Question: I am trying to duplicate the slider found <URL>.
I have a file 'index.php' and the code is as follows:
'''
<head>
<script type="text/javascript" src="http://code.jquery.com/jquery-1.11.0.min.js"></script>
<script type="text/javascript" src="http://ajax.googleapis.com/ajax/libs/jqueryui/1.9.2/jquery-ui.js"></script>
<style type="text/css">
.top {
margin: 0px;
padding: 0px;
height: 500px;
width: 500px;
}
.testing {
margin-left: auto;
margin-right: auto;
margin-top: 200px;
margin-bottom: 200px;
padding: 0px;
height: 100px;
width: 100px;
background: red;
border: 1px solid #000;
}
</style>
</head>
'''
'''
<body>
<div class="top">
<div class="testing"></div>
</div>
<p>a: <span id="a">0</span>
<div id="a_slider"></div>
</p>
</body>
'''
'''
<script>
$("#a_slider").slider({
orientation: "horizontal",
range: false,
min: 0,
max: 1,
value: 0,
step: .01,
animate: true,
slide: function (event, ui) {
$("#a_field").val(ui.value);
$("#a").text(ui.value);
}
});
</script>
'''
But it is not working! I can only guess that the 'jqueryui' link in the head is incorrect, but I'm pretty sure it's the same one as in the fiddle above.
you supply a fiddle in your solution, please use external resources so I can find the appropriate files. The simple class and ID names are purely for testing purposes.
'''
<html>
<head>
<script type="text/javascript" src="http://code.jquery.com/jquery-1.11.0.min.js"></script>
<script type="text/javascript" src="http://ajax.googleapis.com/ajax/libs/jqueryui/1.9.2/jquery-ui.js"></script>
<style type="text/css">
.top {
margin: 0px;
padding: 0px;
height: 500px;
width: 500px;
}
.testing {
margin-left: auto;
margin-right: auto;
margin-top: 200px;
margin-bottom: 200px;
padding: 0px;
height: 100px;
width: 100px;
background: red;
border: 1px solid #000;
}
</style>
</head>
<body>
<div class="top">
<div class="testing"></div>
</div>
<p>a: <span id="a">0</span>
<div id="a_slider"></div>
</p>
</body>
<script>
$("#a_slider").slider({
orientation: "horizontal",
range: false,
min: 0,
max: 1,
value: 0,
step: .01,
animate: true,
slide: function (event, ui) {
$("#a_field").val(ui.value);
$("#a").text(ui.value);
}
});
</script>
</html>
'''
Thank you.
I've tried using 'http://code.jquery.com/ui/1.10.4/jquery-ui.min.js', but also no dice. Below is a screen shot of what shows up...

Notice in the image that no slider shows up.
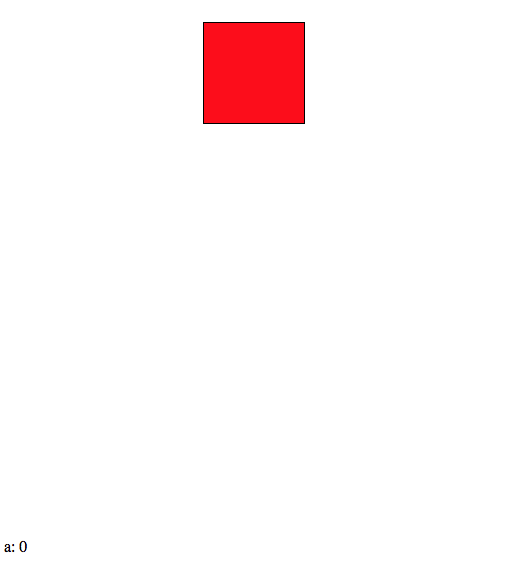
Answer: Here is the <URL>
Try loading jQuery UI properly:
'''
<link rel="stylesheet" href="https://code.jquery.com/ui/1.9.2/themes/base/jquery-ui.css">
<script src="https://code.jquery.com/jquery-1.9.1.js"></script>
<script src="https://code.jquery.com/ui/1.9.2/jquery-ui.js"></script>
$("#a_slider").slider({
orientation: "horizontal",
range: false,
min: 0,
max: 1,
value: 0,
step: .01,
animate: true,
slide: function (event, ui) {
$("#a_field").val(ui.value);
$("#a").text(ui.value);
}
});
'''